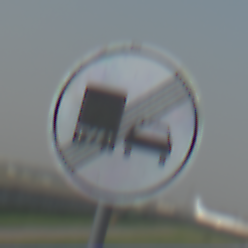
Verkehrszeichen: EndeUeberholverbotKraftfahrzeuge
Umgebung: Outdoor, Special
Tageszeit: MorningAfternoon
Wetter: Clear
Licht: Natural
Jahreszeit: NotSpecified
Kontrast: HighContrast